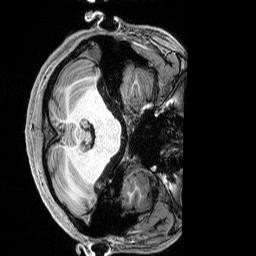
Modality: T1w
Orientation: axial
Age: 26
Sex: male
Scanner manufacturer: siemens
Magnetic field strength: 3 T
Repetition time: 2.8 s
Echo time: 0.00212 s